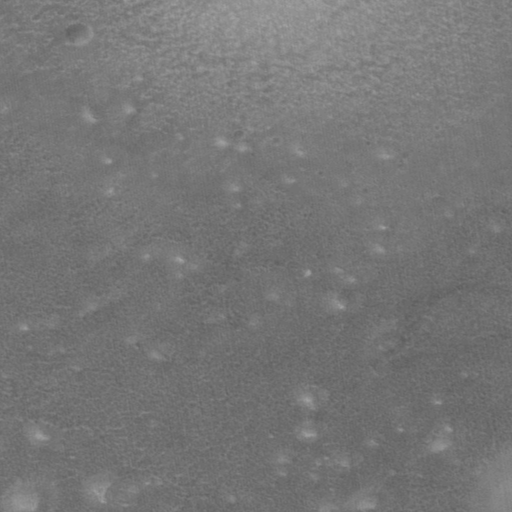
Classes present: Background, Cone